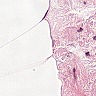
Metastatic tissue present: no